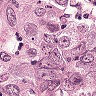
Metastatic tissue present: yes